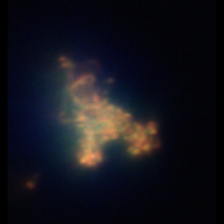
Taxon: Unknown_detritus
Group: Unknown